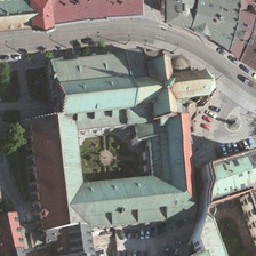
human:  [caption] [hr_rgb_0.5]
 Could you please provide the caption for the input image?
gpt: The upper part of a square church was Turkish and there was a curved road near it

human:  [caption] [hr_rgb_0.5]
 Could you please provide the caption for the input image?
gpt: The top of a square church is turquoise, with a curve next to it

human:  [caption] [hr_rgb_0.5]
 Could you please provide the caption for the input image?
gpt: The top of a square church is green and there is a curve next to it

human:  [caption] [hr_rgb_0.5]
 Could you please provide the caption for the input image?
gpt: The top of the square church was turquoise, and there was a bent road

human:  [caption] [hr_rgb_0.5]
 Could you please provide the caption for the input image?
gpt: The top of the church square is green and curved.